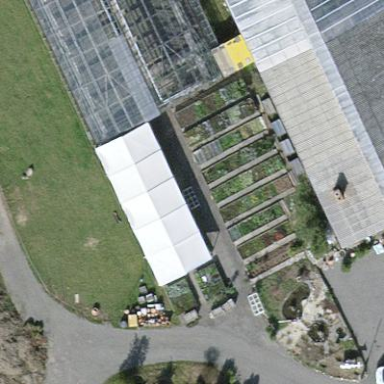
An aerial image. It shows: Greenhouse.